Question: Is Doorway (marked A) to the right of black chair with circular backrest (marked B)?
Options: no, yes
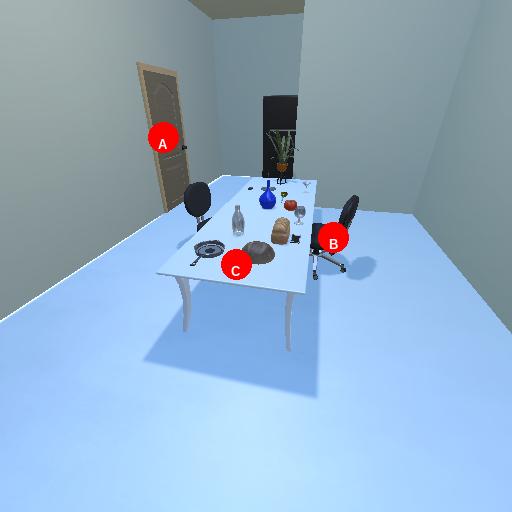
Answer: no